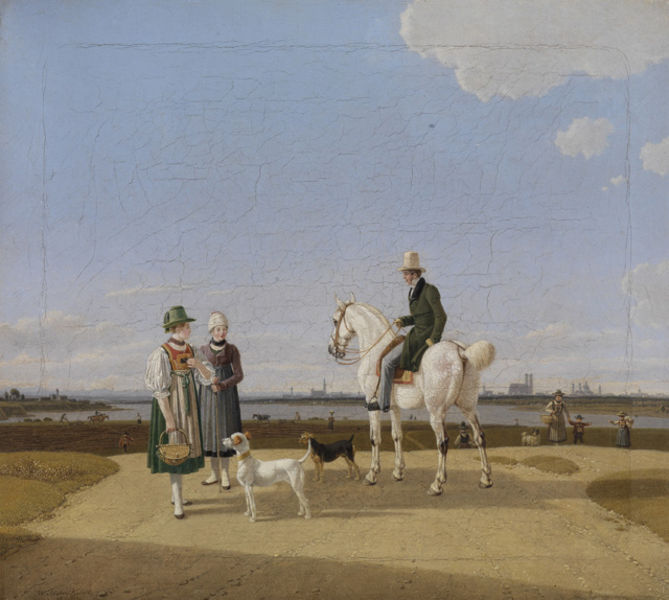
Titel: Ein Reiter und zwei Bauernmädchen
Künstler: Wilhelm Alexander Wolfgang von Kobell
Standort: Karlsruhe
Institution: Staatliche Kunsthalle Karlsruhe
Schlagwörter: blue, church, hat, men, people, white, women, black, country, dress, dresses, girls, gray, green, grey, ladies, meeting, painting, skirt, talk, talking, woman, japanese, brown, cloud, clouds, man, sky, field, girl, lake, landscape, ocean, sea, water, horizon, sun, boy, child, grass, river, path, road, view, shadow, bonnet, cap, coat, mother, dog, dogs, hats, tail, children, bright, town, dirt, peasants, sunny, city, spring, basket, clothes, buildings, factory, foot, pastel, shoe, apron, horse, reins, baby, paint, blue sky, kids, gentleman, top hat, son, daughter, churches, puzzle, industrie, hound, cylinder, hunter, ride, rider, morning, saddle, bag, hunting, sunny day, three people, horison, 1800s, white horse, clauds, terrier, landskape, gray horse, daytime, green coat, flirting, rier, green hat, beaver hat